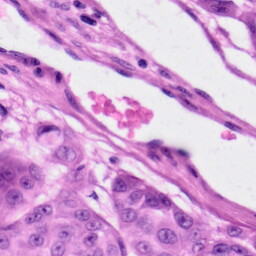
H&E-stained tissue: Skin